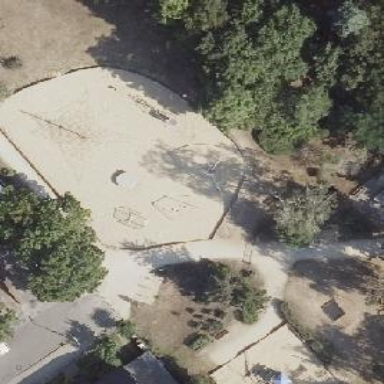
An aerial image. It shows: Playground area for leisure land.